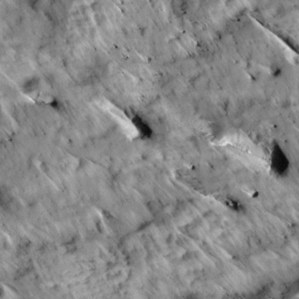
Label: non_frost